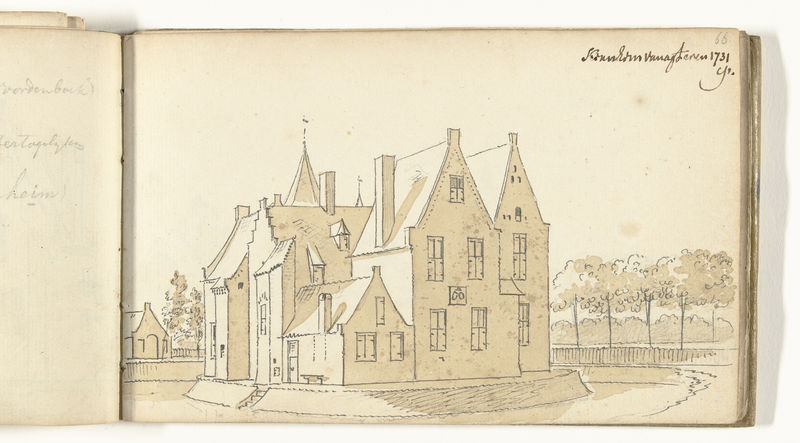
Titel: Kasteel Kernhem te Ede
Künstler: Abraham de (II) Haen
Standort: Amsterdam
Institution: Rijksmuseum
Schlagwörter: beige, architecture, church, stairs, tree, building, house, trees, drawing, outline, sketch, sunny, mansion, home, book, chimney, big, moat, blueprint, notebook, mote, 1731